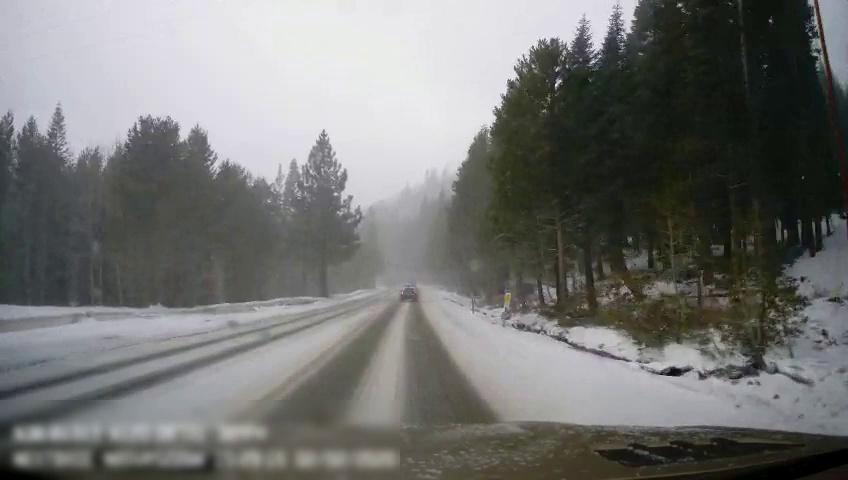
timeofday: Day
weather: Snowy
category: Drivable Space
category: Vehicles | SUV